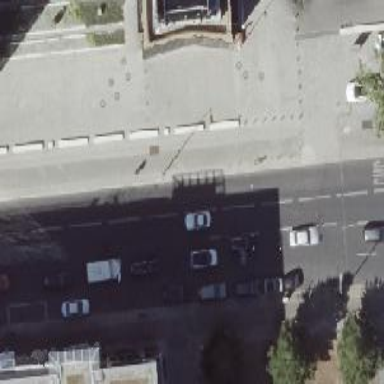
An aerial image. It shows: Secondary asphalt road with parallel parking lanes on both sides. There is cycleway on the left that shares the busway.